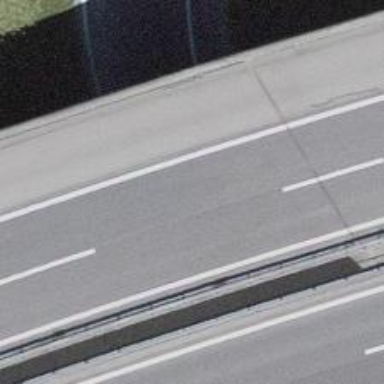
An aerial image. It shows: Asphalt motorway link.